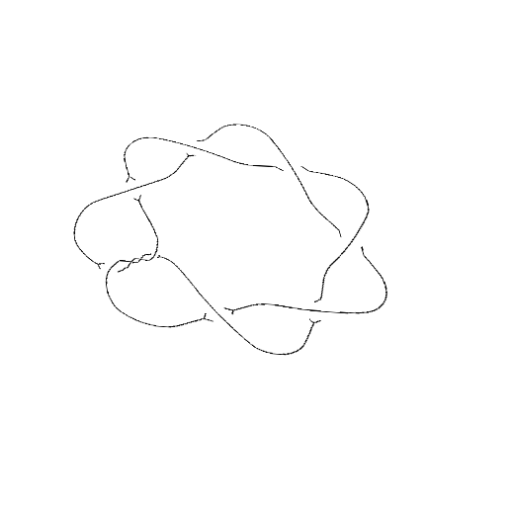
Crossing number: 10